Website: crate-barrel
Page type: payment
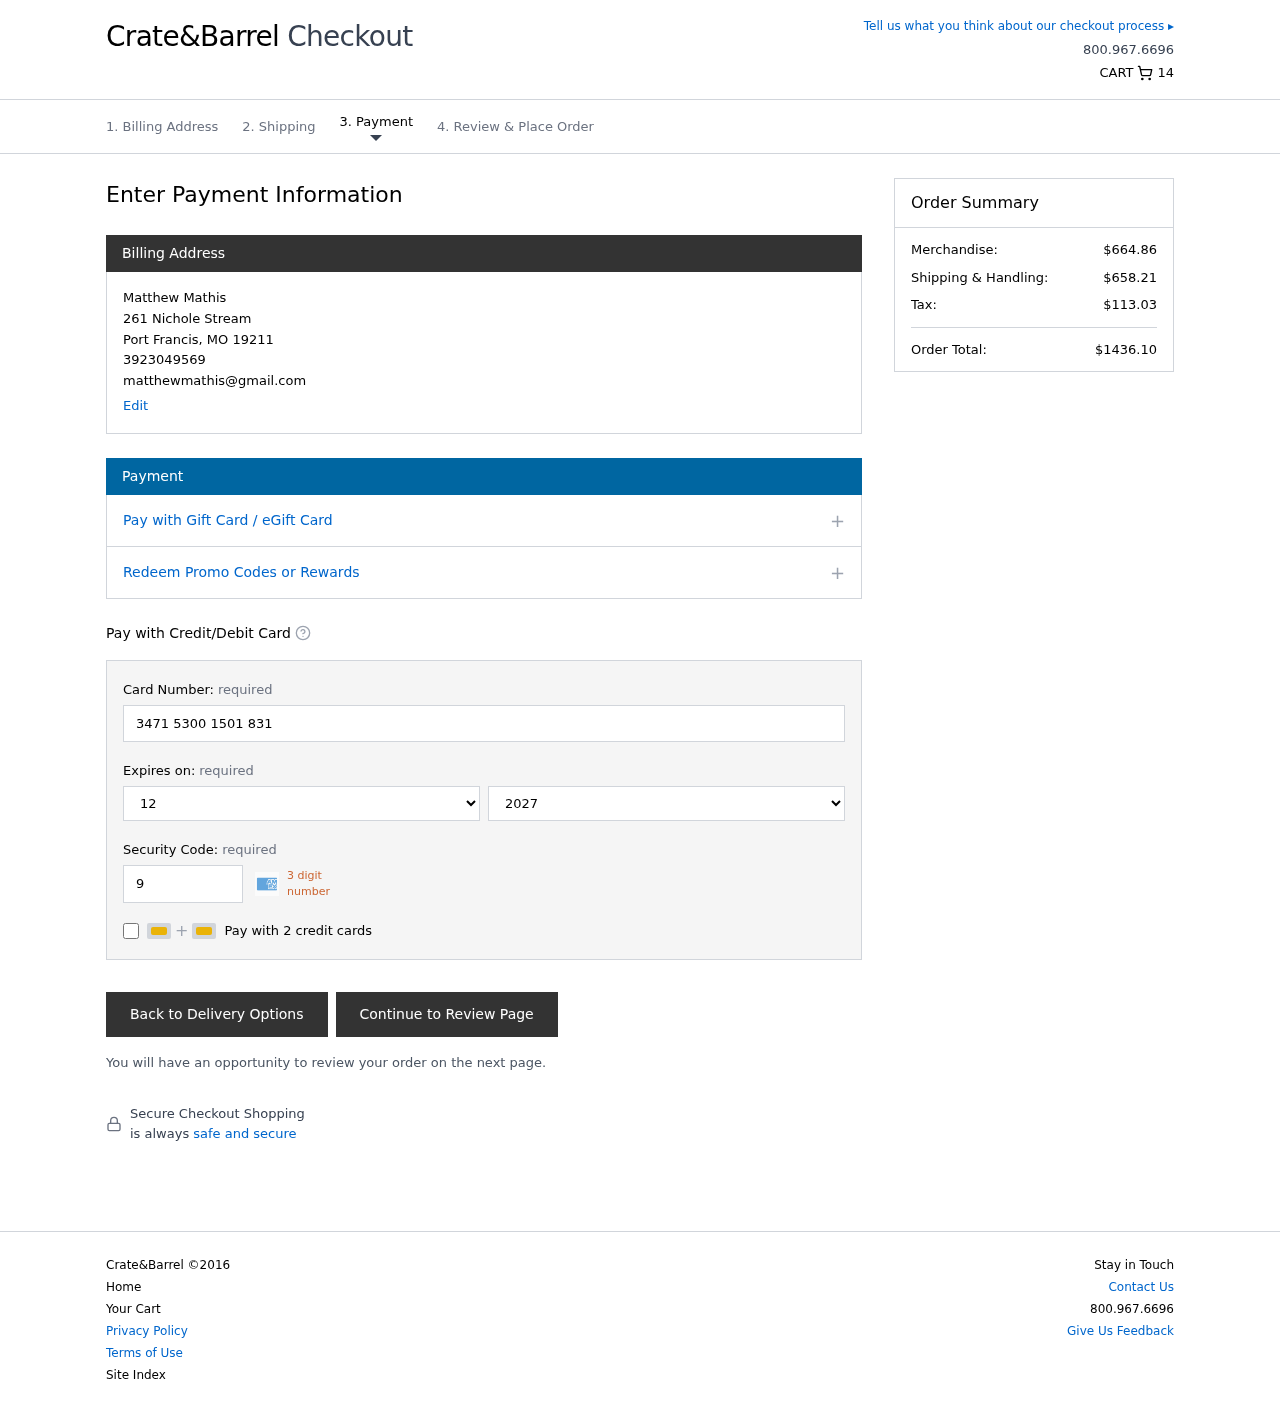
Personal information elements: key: PII_CARD_CVV
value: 9000
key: PII_CARD_EXPIRY_MONTH
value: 12
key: PII_CARD_EXPIRY_YEAR
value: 27
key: PII_CARD_NUMBER
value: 3471 5300 1501 831
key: PII_CITY
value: Port Francis
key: PII_EMAIL
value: matthewmathis@gmail.com
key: PII_FULLNAME
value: Matthew Mathis
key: PII_PHONE
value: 3923049569
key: PII_POSTCODE
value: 19211
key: PII_STATE_ABBR
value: MO
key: PII_STREET
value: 261 Nichole Stream
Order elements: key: ORDER_NUM_ITEMS
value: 14
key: ORDER_SUBTOTAL
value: $664.86
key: ORDER_SHIPPING_COST
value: $658.21
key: ORDER_TAX
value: $113.03
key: ORDER_TOTAL
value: $1436.10